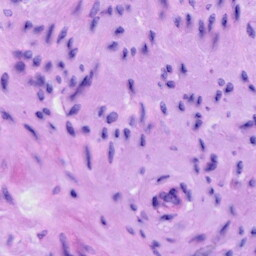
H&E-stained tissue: Cervix